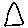
Label: triangle